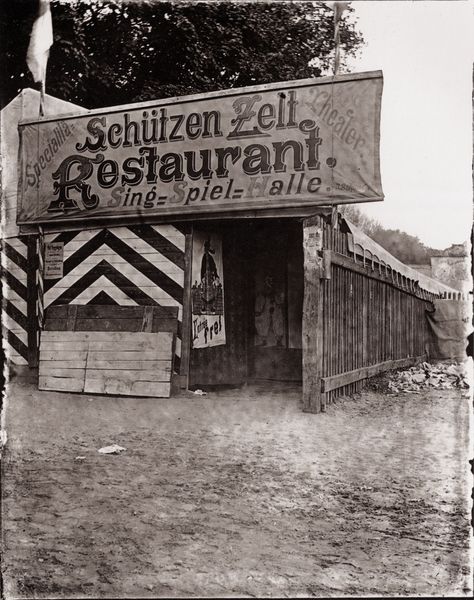
Titel: Rummel, Eingang zum Festzelt
Künstler: Heinrich Zille
Schlagwörter: baum, blätter, dunkel, himmel, laub, weiß, stadt, grau, hell, holz, schwarz, strasse, tür, zeichen, dach, gebäude, haus, zaun, feier, architektur, steine, erde, feld, gatter, hütte, boden, theater, schuppen, schrift, papier, fahne, lehm, türe, werbung, tafel, streifen, durchgang, bretter, tor, halle, foto, fotografie, photographie, regen, spiel, eingang, schild, ruine, restaurant, schwarzweiss, gaststätte, plakat, jahrmarkt, reklame, schlamm, photo, poster, holzhütte, hochkant, alle, freilicht, volkskunst, verfallen, zelt, baracke, rummel, schützenfest, feucht, nässe, plane, bude, oktoberfest, schützen, frühe fotografie, festzelt, sschrift, werbetafel, spile, ißschützen, rastaurant, sing, schützen zelt, sing spiel halle, schüzten, theateher